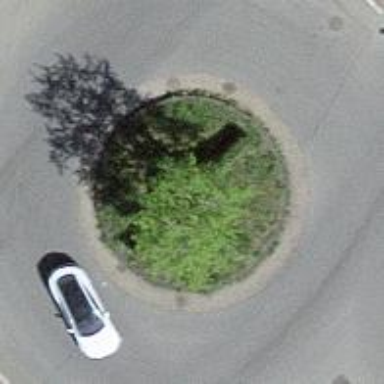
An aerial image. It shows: Secondary road with asphalt surface leading to roundabout.